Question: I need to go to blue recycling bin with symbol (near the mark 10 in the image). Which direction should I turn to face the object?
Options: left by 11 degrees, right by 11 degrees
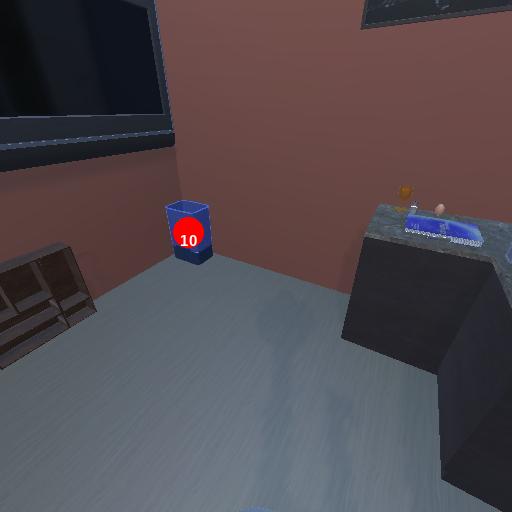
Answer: left by 11 degrees